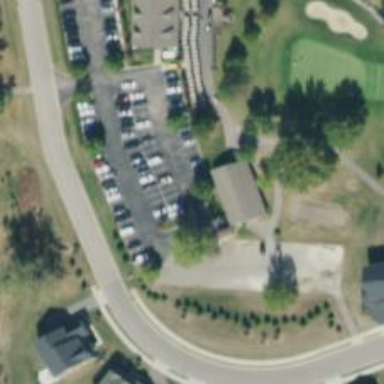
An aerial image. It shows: Path for both roads and golfers.